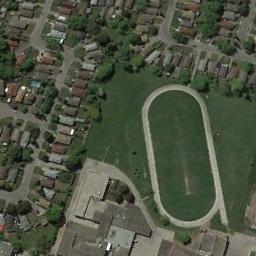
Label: ground_track_field